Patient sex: M
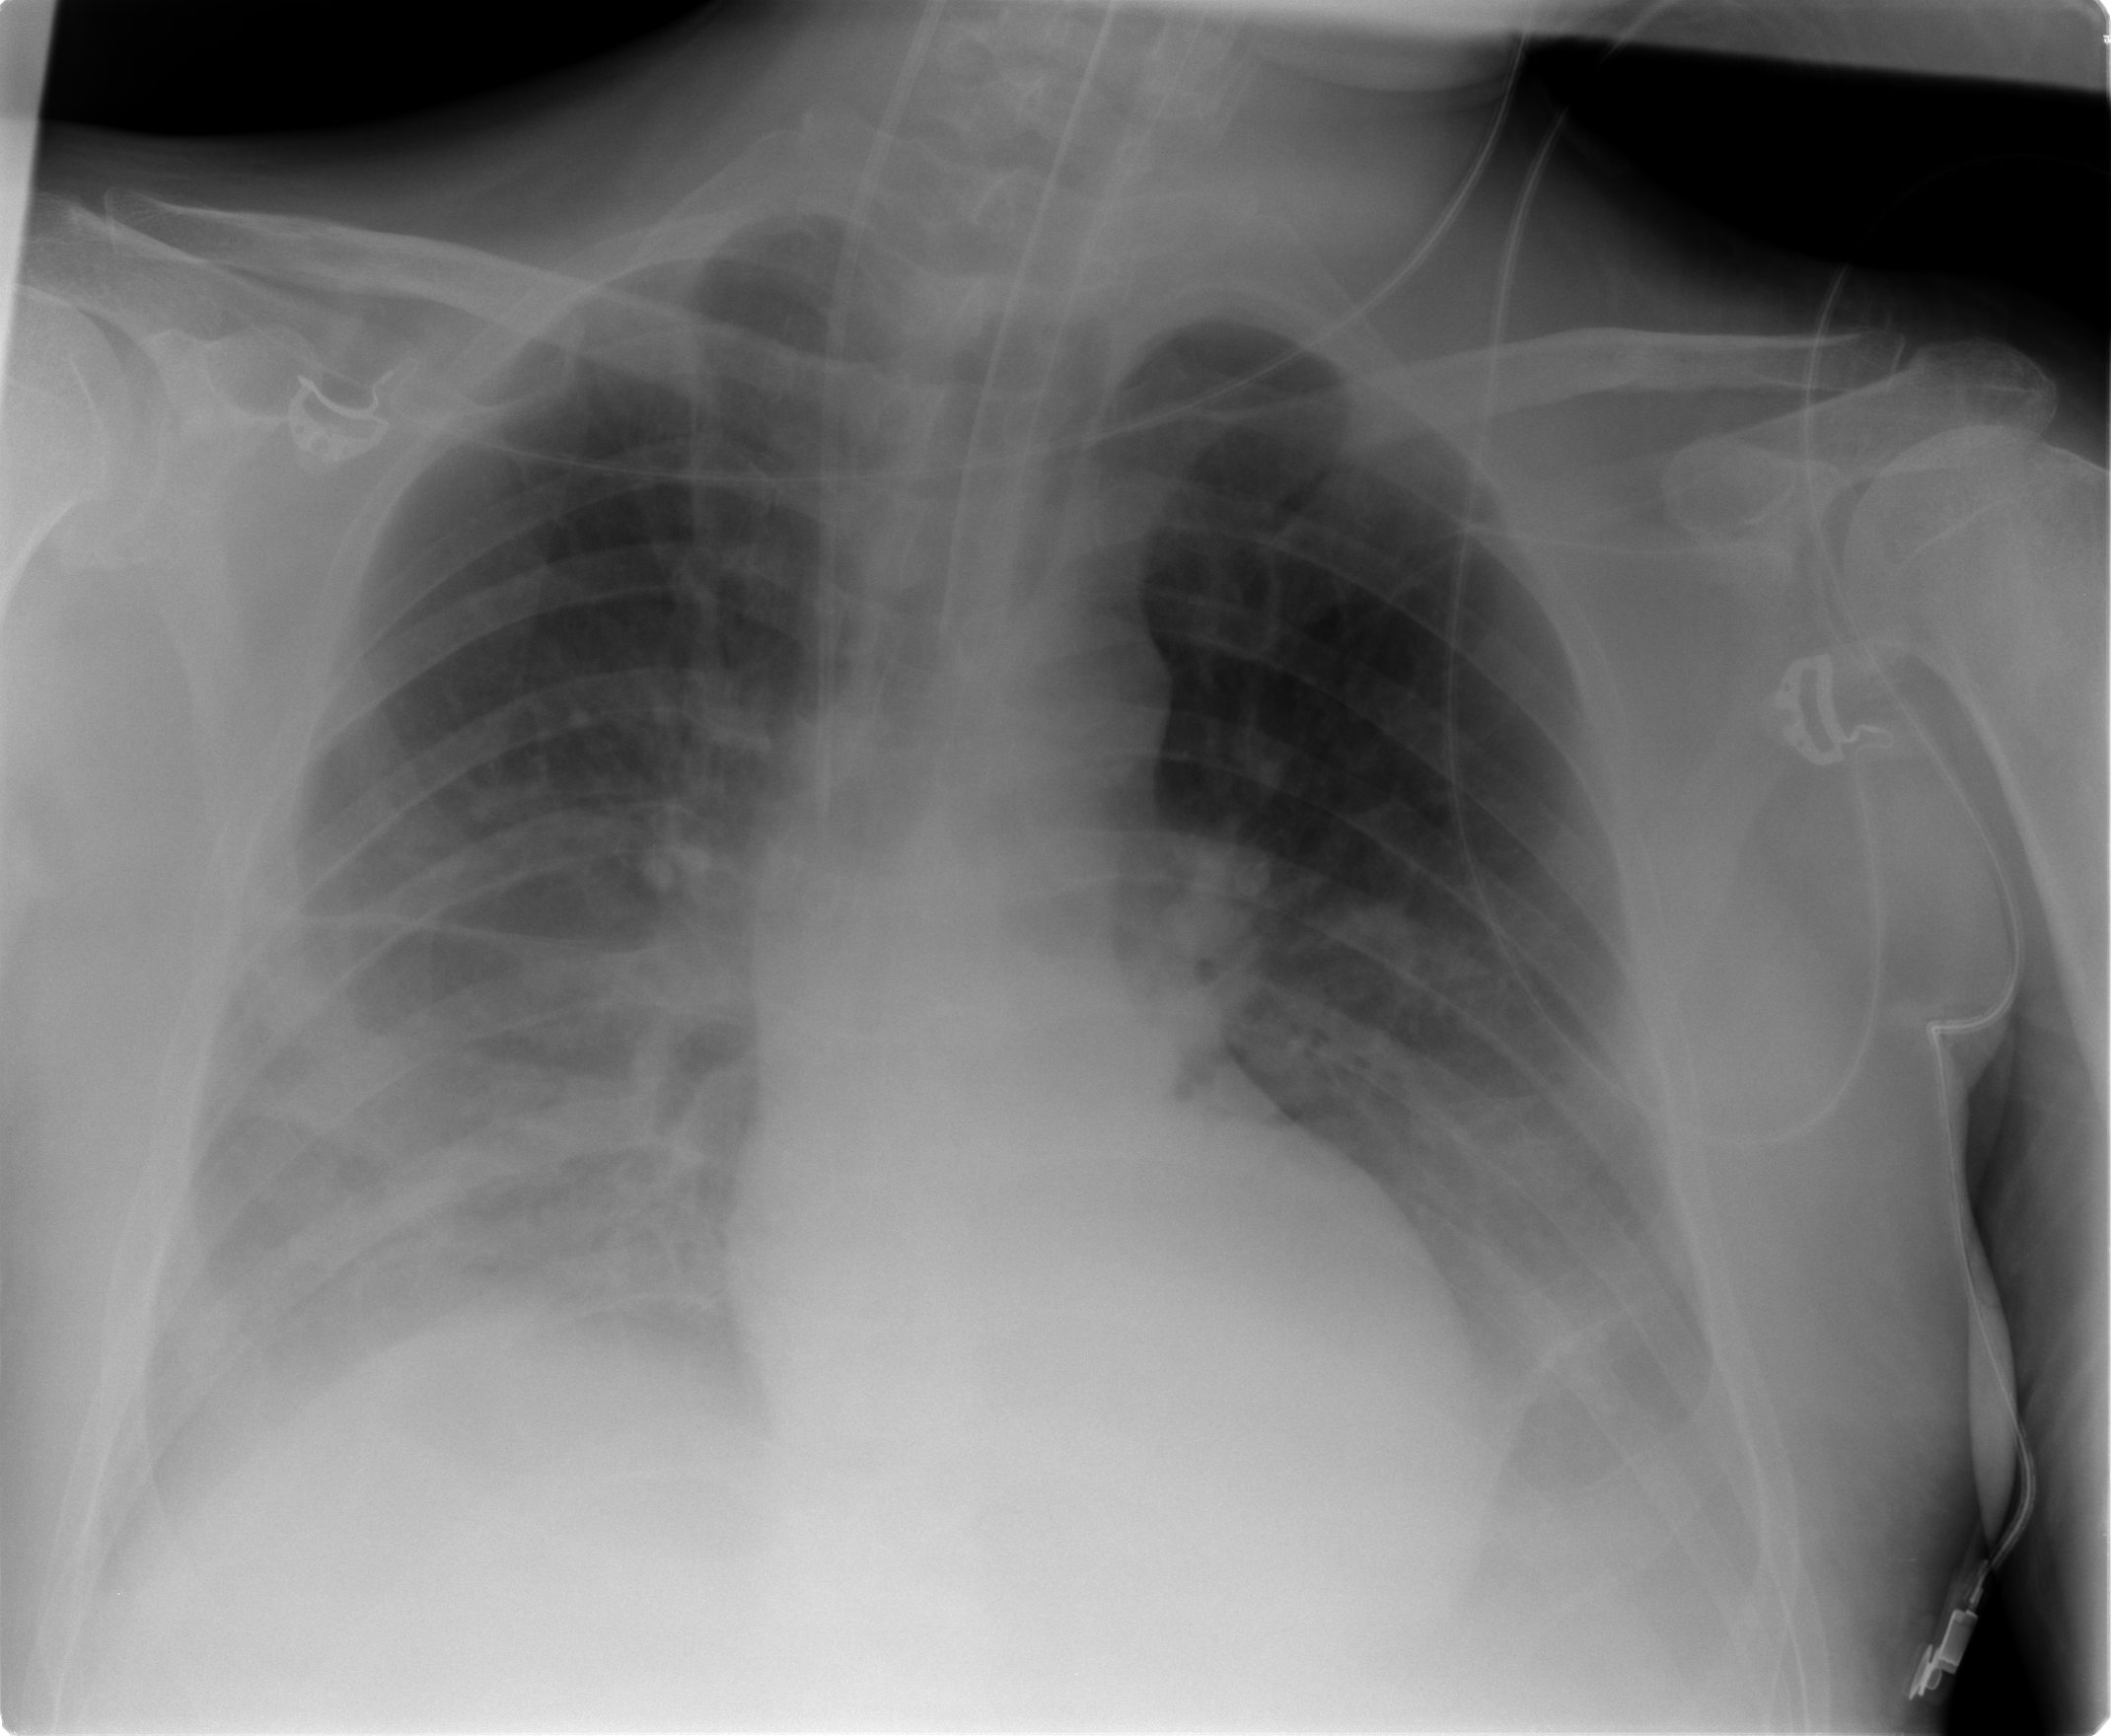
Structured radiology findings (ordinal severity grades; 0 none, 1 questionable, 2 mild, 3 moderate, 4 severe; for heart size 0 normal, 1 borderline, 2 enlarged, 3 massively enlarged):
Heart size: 0
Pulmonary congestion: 2
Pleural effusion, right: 2
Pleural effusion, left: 2
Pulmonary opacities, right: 0
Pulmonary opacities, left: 0
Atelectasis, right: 2
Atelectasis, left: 2